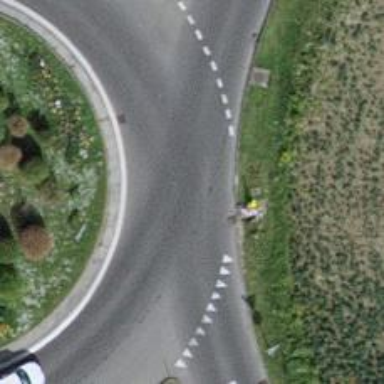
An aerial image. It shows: Secondary road with asphalt surface leading to roundabout junction.